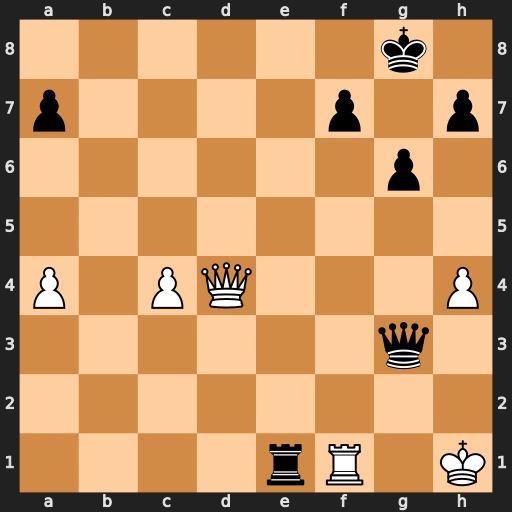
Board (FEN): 6k1/p4p1p/6p1/8/P1PQ3P/6q1/8/4rR1K
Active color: w
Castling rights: -
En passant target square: -
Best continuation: Qd8+ Kg7 Qf6+ Kh6 Qg5+